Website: lowes
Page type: customer-info-address
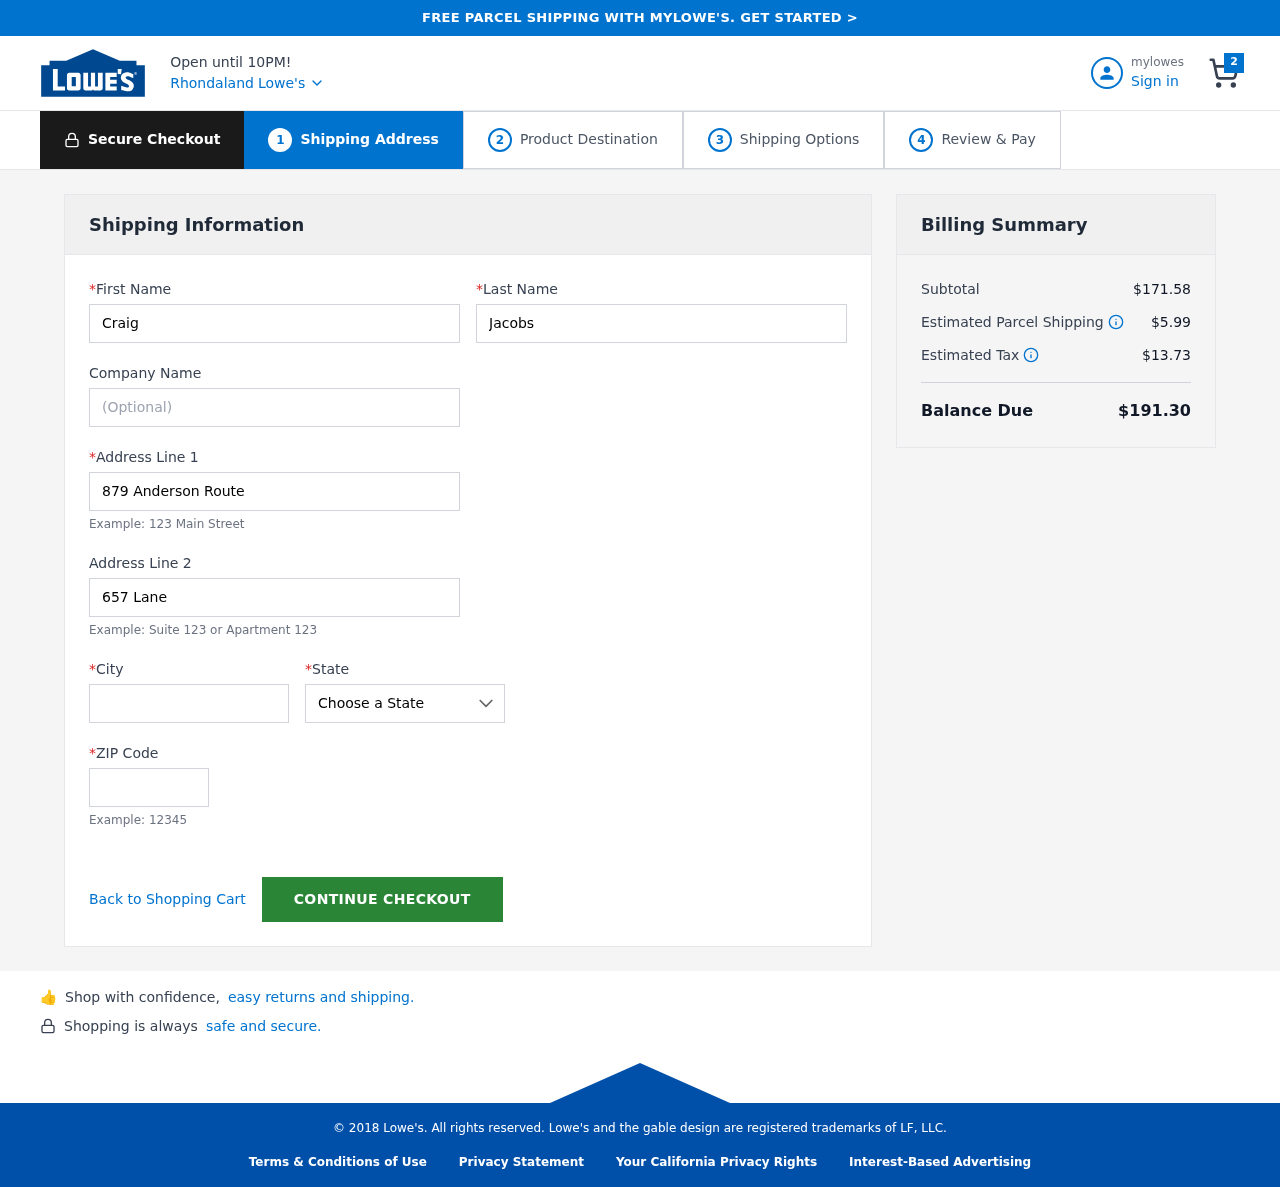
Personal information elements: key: PII_CITY
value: Rhondaland
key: PII_FIRSTNAME
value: Craig
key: PII_LASTNAME
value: Jacobs
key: PII_POSTCODE
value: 75115
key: PII_STATE
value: Mississippi
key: PII_STREET
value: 879 Anderson Route
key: PII_STREET2
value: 657 Lane Glen
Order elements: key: ORDER_NUM_ITEMS
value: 2
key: ORDER_SUBTOTAL
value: $171.58
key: ORDER_SHIPPING_COST
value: $5.99
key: ORDER_TAX
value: $13.73
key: ORDER_TOTAL
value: $191.30